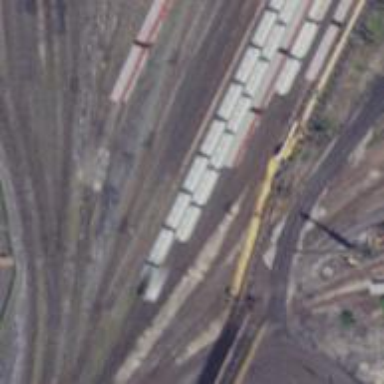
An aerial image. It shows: Railway yard used for servicing trains.